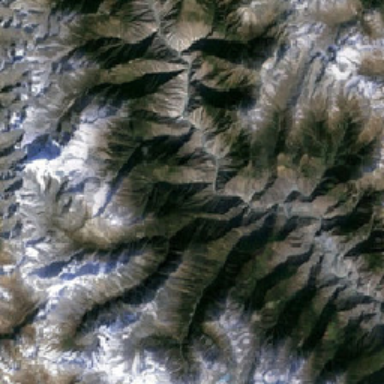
The mountain is very high and covers a wide area .